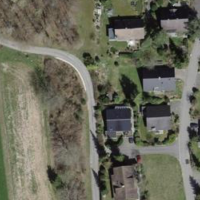
EUNIS habitat code: 55
Species observed at this site:
Fagus sylvatica